Question: I have a project that is a tab-bar controller. Each tab usually has a UINavigationController. The problem I have is this: I need a new tab with alot of navigation (roughly 30 navigation items grouped into 4-8 groups. Problem: My navigation bar is already full (can't use the navigation controller (or bar). What I need is navigation below the navigation bar (which has a global search bar and other global icons filling it). How can I implement this best?
What I have now: I have created a UIScrollView just under the navigation bar to serve as my "hand-rolled" navigation bar. It's a scrollView because I don't know (going forward) how many "groupings" of navigation items I will have (currently only 4). Each of these groups is represented by a UIButton, some of which should immediately present a view, and others which present a popover with further navigation items, which when selected will present a view.
Problem: I want a "content view" under my navigation view mentioned above, where I can present content based on the user's navigation choices. I have to support iOS 5.0, so I can't use the storyboard container view (unfortunately). I will have 3 types (maybe more later) of content views I will present, that I would like to create as individual view controllers and then push the appropriate one as it's selected in my navigation mentioned. Is there a 3rd party navigation controller I can use? Do I have to "roll my own"? Any advice would be greatly appreciated.
Here is a "slapped-together" picture of what I need to achieve:

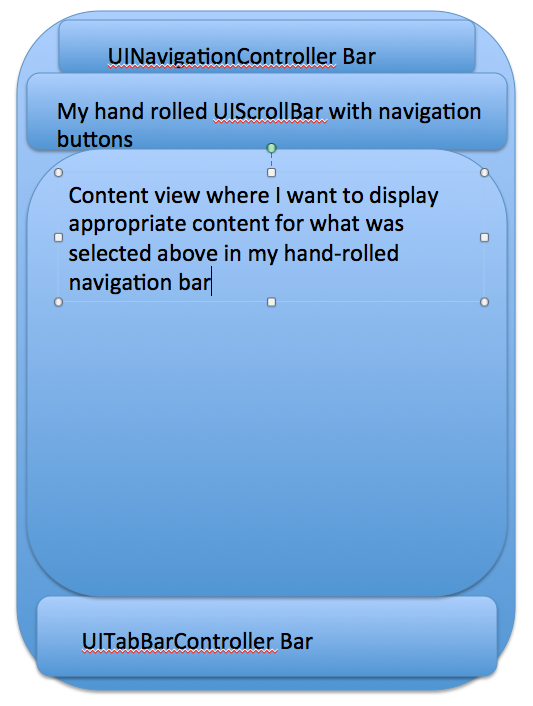
Answer: I would make what you're calling the content view a subview of your main view, and use it as the view to which you will add a childViewController's view. If you haven't already read up on custom container controllers, you should do so, but the basic way of using them is like this.
The controller's whose view you show in your question would be the custom container controller. You could load up an initial controller in the viewDidLoad method, then switch the controller in your subview (I'm calling it self.containerView) in response to the user choosing something from your scroll bar:
'''
- (void)viewDidAppear:(BOOL)animated {
[super viewDidAppear:animated];
UIViewController *initial = [self.storyboard instantiateViewControllerWithIdentifier:@"InitialVC"];
[self addChildViewController:initial];
[initial.view.frame = self.containerView.bounds];
[self.containerView addSubview:initial.view];
self.currentController = initial;
}
-(void)switchToNewViewController:(UIViewController *) cont {
[self addChildViewController:cont];
cont.view.frame = self.containerView.bounds;
[self moveToNewController:cont ];
}
-(void)moveToNewController:(UIViewController *) newController {
[self.currentController willMoveToParentViewController:nil];
[self transitionFromViewController:self.currentController toViewController:newController duration:.6 options:UIViewAnimationOptionTransitionFlipFromLeft animations:^{}
completion:^(BOOL finished) {
[self.currentController removeFromParentViewController];
[newController didMoveToParentViewController:self];
self.currentController = newController;
}];
}
'''
This should give you the basic idea. I took this from one of my test projects, so it will probably need a little tweaking.